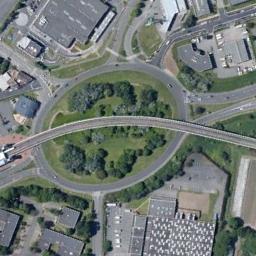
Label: overpass